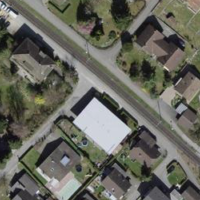
EUNIS habitat code: 54
Species observed at this site:
Prunus padus